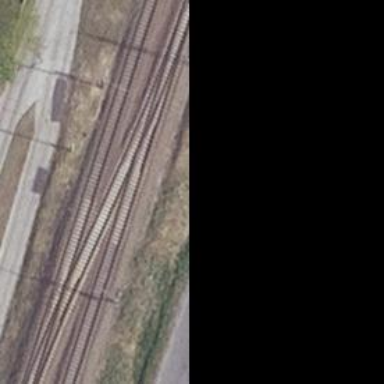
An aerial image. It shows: Railway track with contact line for electrification.